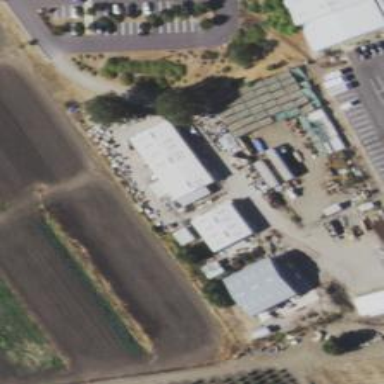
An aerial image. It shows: Animal shelter.